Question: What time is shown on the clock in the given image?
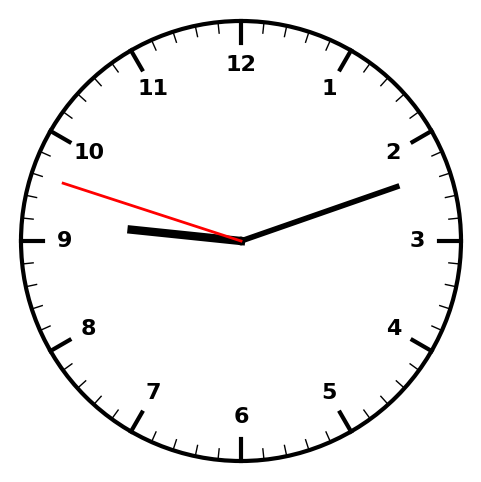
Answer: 09:11:48